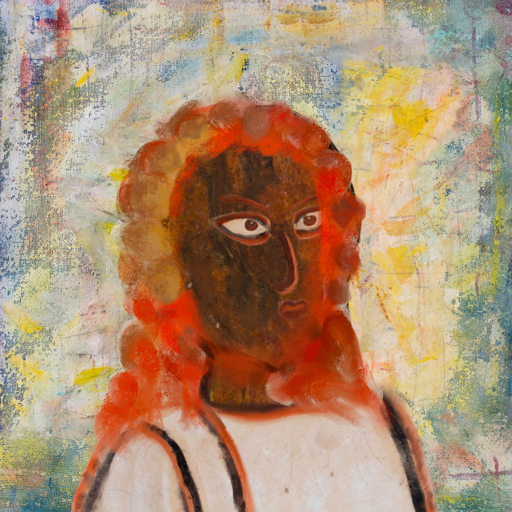
Background: Irani, Head And Neck Side: Mosgoul, Face Side: Roy_Bahadur, Bust: Roy_Bahadur, Hair Side: Rupkatha, Head Accessory: Blank, Second Necklace: Blank, Necklace: Blank, Baby: Blank